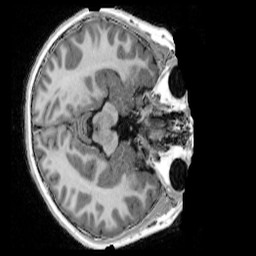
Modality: UNIT1_denoised
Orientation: axial
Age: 10
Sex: male
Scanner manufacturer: siemens
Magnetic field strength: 3 T
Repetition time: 4 s
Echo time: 0.00303 s